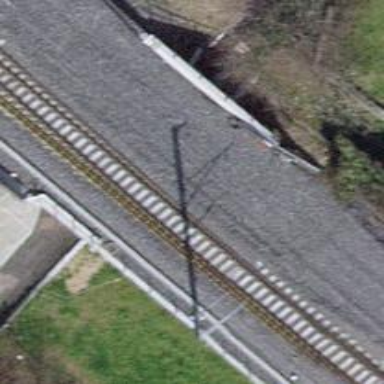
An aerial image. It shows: Single railway track with electrification through contact line.